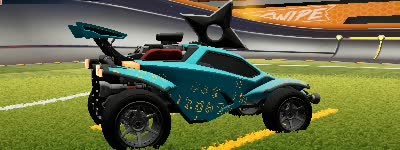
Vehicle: octane